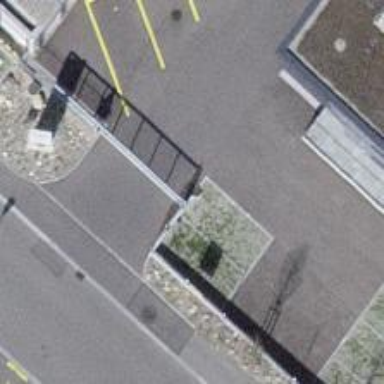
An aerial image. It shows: Gate.